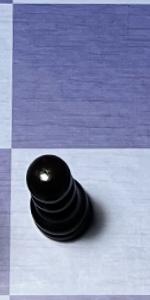
Label: Pawn_Black